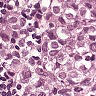
Metastatic tissue present: yes